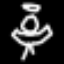
Label: angel